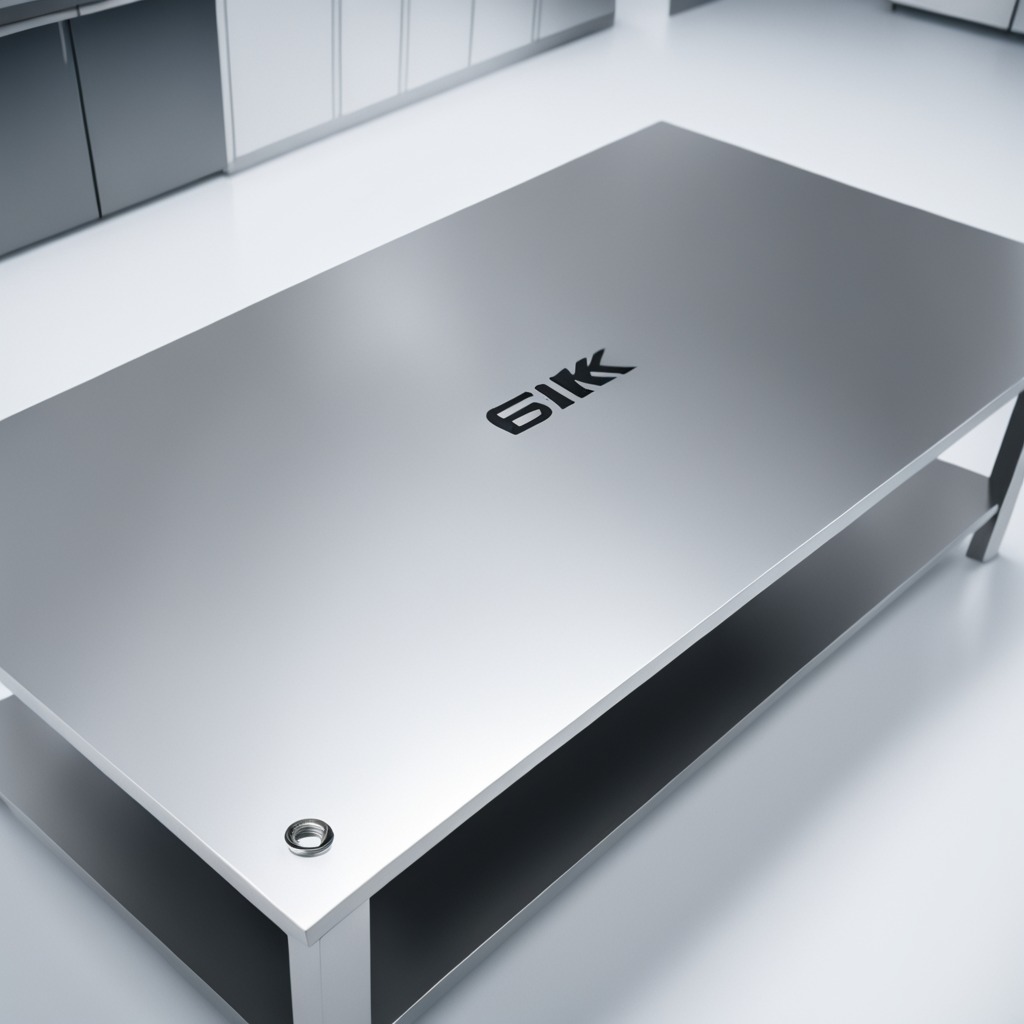
A metal nut lies on a stainless steel table in a high-end prototyping lab.